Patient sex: M
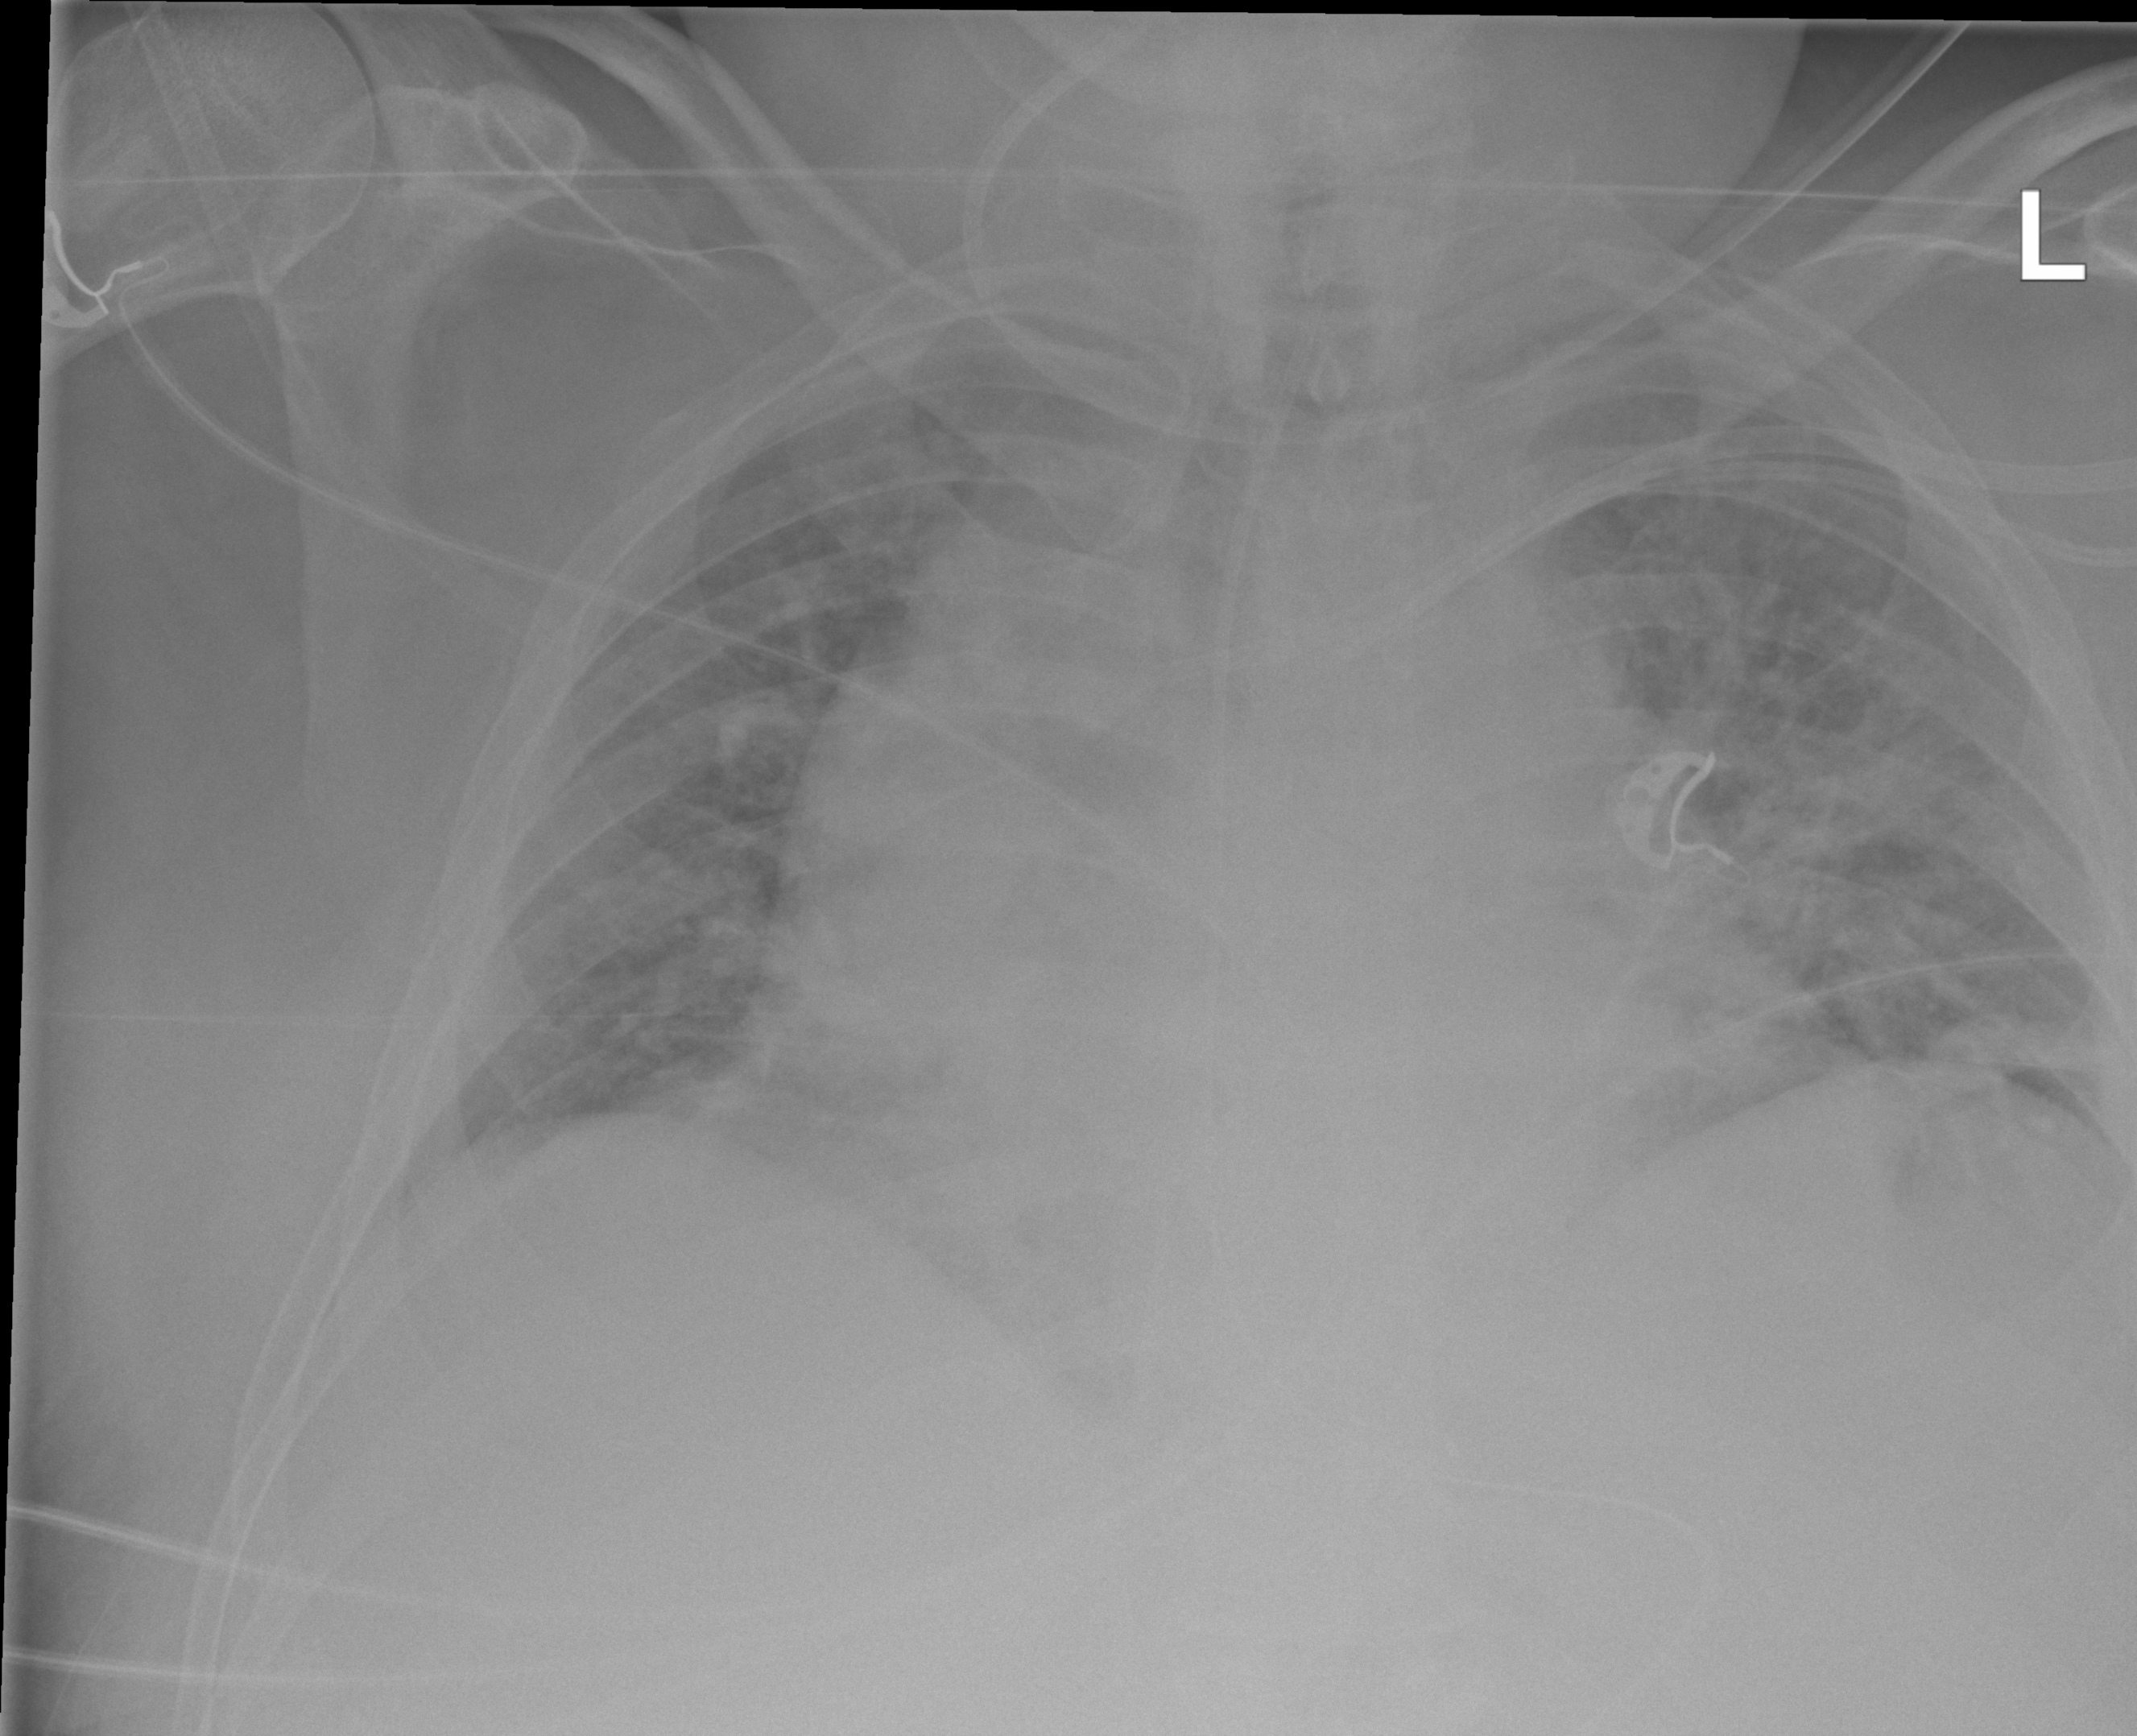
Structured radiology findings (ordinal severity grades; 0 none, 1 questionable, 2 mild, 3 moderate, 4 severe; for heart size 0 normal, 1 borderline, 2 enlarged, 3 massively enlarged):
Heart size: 2
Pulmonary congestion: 2
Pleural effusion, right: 2
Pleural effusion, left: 0
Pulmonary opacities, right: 2
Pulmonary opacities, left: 2
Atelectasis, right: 0
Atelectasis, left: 2